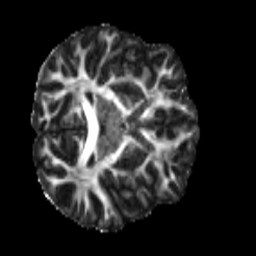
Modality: FA
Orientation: axial
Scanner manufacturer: siemens
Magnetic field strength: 3 T
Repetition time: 4 s
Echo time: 0.0594 s